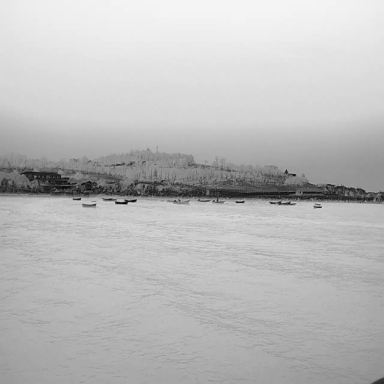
There are 13 bulk_carriers in the infrared image.